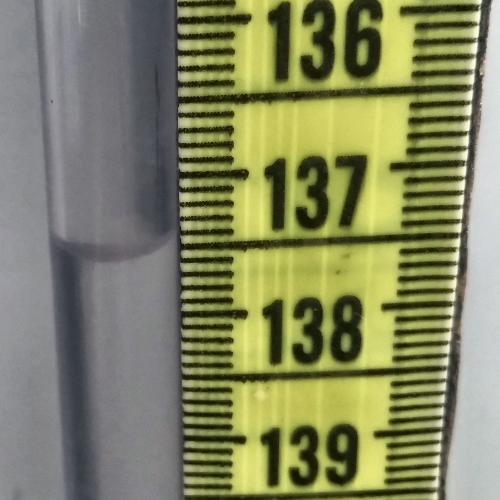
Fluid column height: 137.5 cm